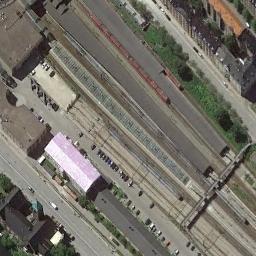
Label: railway